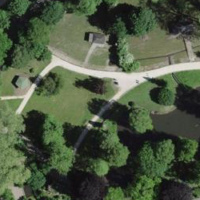
EUNIS habitat code: 53
Species observed at this site:
Certhia brachydactyla
Corvus corone
Podarcis muralis
Motacilla cinerea
Cyanistes caeruleus
Corylus avellana
Alcedo atthis
Anas platyrhynchos
Chloris chloris
Dendrocopos major
Streptopelia decaocto
Turdus viscivorus
Passer domesticus
Aegithalos caudatus
Fringilla coelebs
Turdus iliacus
Spinus spinus
Columba palumbus
Turdus merula
Parus major
Erithacus rubecula
Mergellus albellus
Pica pica
Sitta europaea
Columba livia
Picus viridis